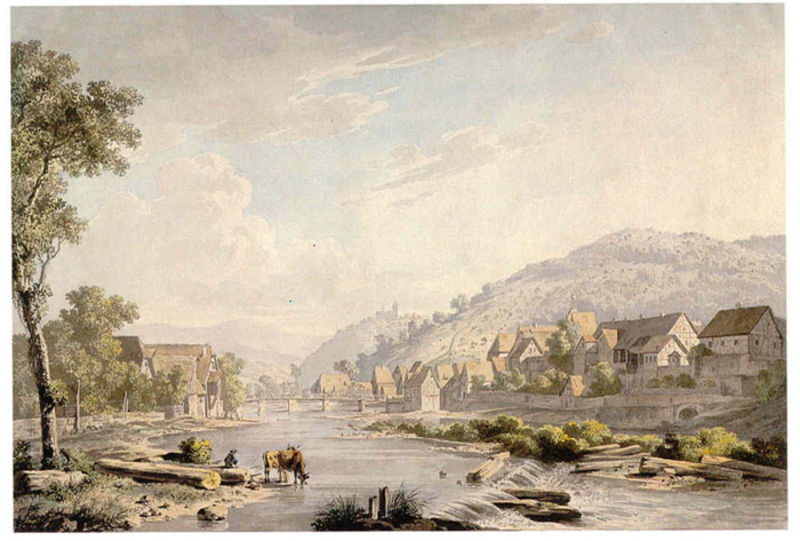
Titel: Blick auf Gernsbach
Künstler: Karl Kuntz
Standort: Karlsruhe
Institution: Staatliche Kunsthalle Karlsruhe
Schlagwörter: baum, berg, blau, felsen, gemälde, himmel, laub, mann, schatten, wasser, weiß, wolken, aquarell, baumstämme, bäume, fluss, grün, landschaft, menschen, stadt, ufer, braun, fenster, grau, hell, licht, pastell, pfeiler, straße, ausblick, dach, gebäude, gras, haus, rot, tier, tiere, wolke, malerei, trinken, mensch, stein, steine, öl, bach, baumstamm, birke, horizont, häuser, hügel, kühe, morgen, natur, stamm, vieh, brücke, büsche, gebüsch, kirche, sonne, land, realismus, krone, renaissance, tal, wald, wasserfall, esel, kamin, pferd, pferde, turm, deutschland, farbig, gischt, sommer, ruhe, ansicht, bogen, italien, ort, perspektive, vedute, berge, bergig, gebirge, dorf, dächer, giebel, mauer, bergkette, dunst, farbe, grafik, tag, verblassung, kuh, rind, rand, damm, werft, stille, flus, romantik, schaum, strom, stromschnelle, stromschnellen, strömung, wehr, gicht, querformat, stämme, treibholz, balken, bauer, tor, ortschaft, stadtansicht, rinder, helligkeit, burg, idyll, schraffur, koloriert, landschaftsbild, hügelig, ländlich, fluchtpunkt, mittelalter, fall, bücke, fachwerk, stadtmauer, fachwerkhäuser, tränke, barriere, verblauung, tränken, fließen, städtchen, hirte, gaul, sonnentag, viehtränke, angler, goldener schnitt, ortscahft, kaskade, hirt, staustufe, stad, tiefer horizont, stimmungsvoll, stdt, kurche, bäöume, büschw, lände, holzstamm, flussaue, trinkt, verlassung, waserlauf, steiune, wassrefall, häuser am strom, fluiss pferd